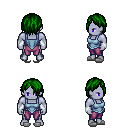
a pixel art fantasy rpg character, male body template, dark elf, purple skin, blue vest, magenta pants, green bangs hairstyle, white cloth bracers, white slippers, four views (front, back, left, right), 2x2 character sprite sheet, small pixel art, hard edges, no anti-aliasing